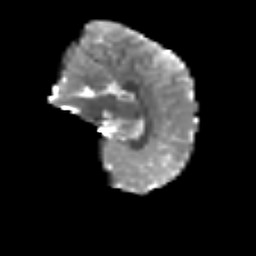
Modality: T2w
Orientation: sagittal
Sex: female
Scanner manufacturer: siemens
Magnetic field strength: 3 T
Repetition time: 5 s
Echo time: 0.071 s